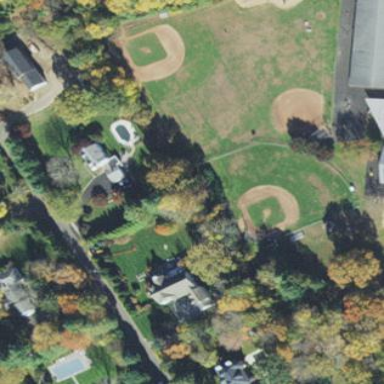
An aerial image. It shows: Baseball pitch for leisure land activities.